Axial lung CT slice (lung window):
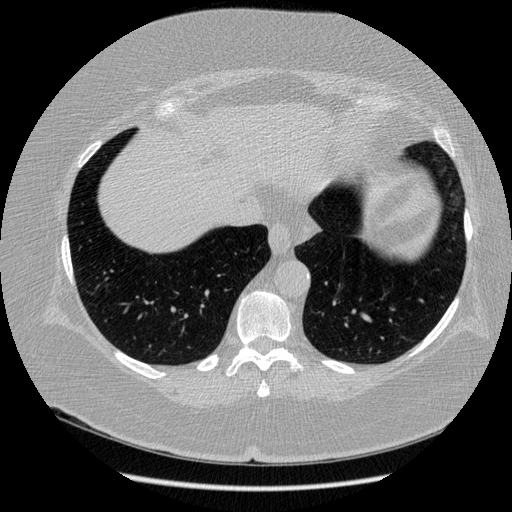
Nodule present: no